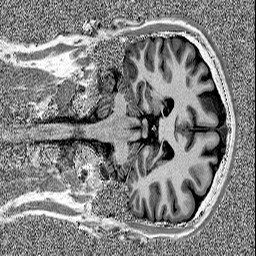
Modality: MP2RAGE
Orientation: coronal
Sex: male